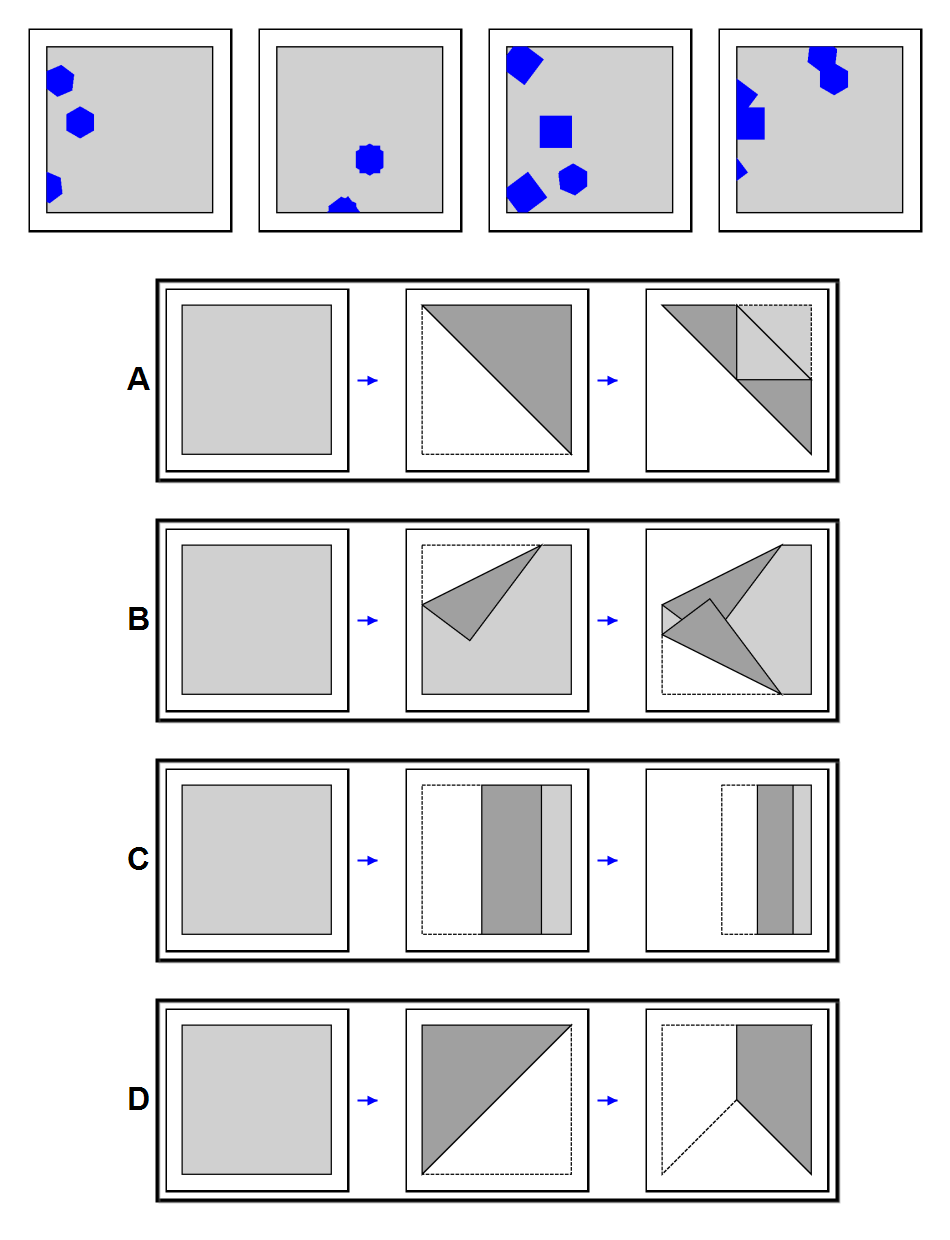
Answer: B